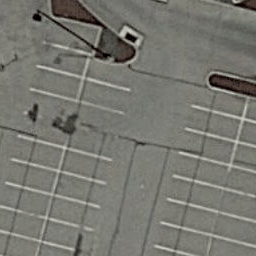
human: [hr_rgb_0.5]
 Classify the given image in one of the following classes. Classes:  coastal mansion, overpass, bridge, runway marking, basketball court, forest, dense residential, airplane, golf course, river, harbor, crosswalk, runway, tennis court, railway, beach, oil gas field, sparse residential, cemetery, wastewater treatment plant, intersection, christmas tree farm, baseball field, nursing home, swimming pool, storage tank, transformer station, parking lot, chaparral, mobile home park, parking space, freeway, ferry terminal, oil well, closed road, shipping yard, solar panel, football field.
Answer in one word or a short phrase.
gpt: parking space